Question: I am trying to do some cross browser maintenance and I am having trouble with the appearance of a font in IE7. I am have no experience in cross browser testing so forgive me if I am being stupid. I am using the bootstrap.min.css and the fonts defined in the body are:
'''
body{margin:0;font-family:"Helvetica Neue",Arial, Helvetica,sans-serif;font-size:13px;line-height:18px;color:#333333;background-color:#ffffff;}
'''
The default Helvetica Neue works fine on my dev machine which is a Mac, but when I test using Crossover on IE7 the font is extremely hard to see, is this just a bad version of the font on windows? If it is can I define a way that it does not get used in IE7? This is what the font looks like.
If I put Arial ahead of Helvetica Neue the font appears better but then it changes the appearance on other browsers. I'm pretty lost and would appreciate some help thanks.
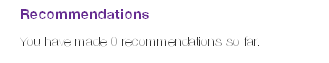
Answer: Most computers have no font named "Helvetica Neue", and what happens in almost all installations of IE 7 in your case is that Arial is used instead.
If this does not happen, then the situation is affected either by some CSS code other than the disclosed code or, in your case, by the Crossover software. I would bet on the latter--the software might be trying to use the Helvetica Neue font in your system and failing to do so properly. In any case, this is most probably relevant in your development environment only. Just test the page on real IE in a real Windows system.